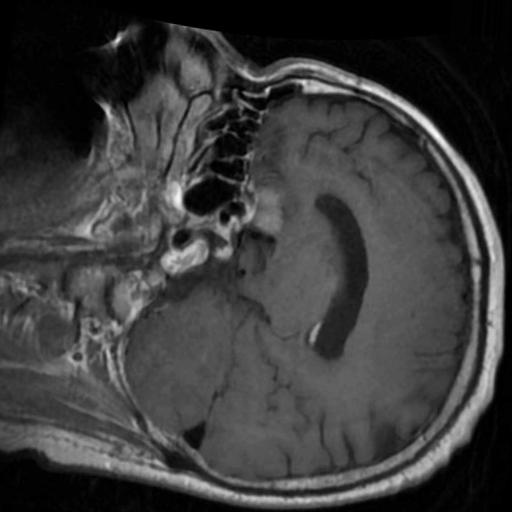
Label: brain_tumor